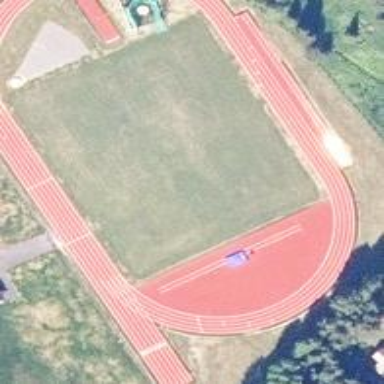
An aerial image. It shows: Paved multi-sport pitch on leisure land.